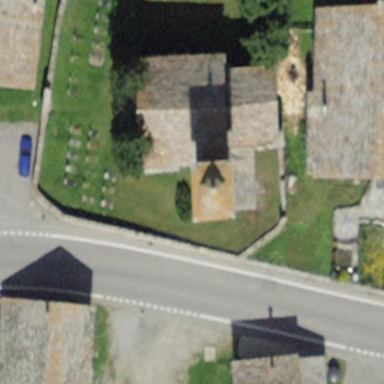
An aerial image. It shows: Cemetery.